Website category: sports
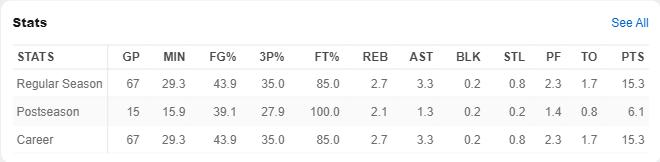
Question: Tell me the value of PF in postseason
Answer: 1.4

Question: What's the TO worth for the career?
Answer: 1.7

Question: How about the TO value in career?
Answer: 1.7

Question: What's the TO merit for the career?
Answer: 1.7

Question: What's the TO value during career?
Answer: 1.7

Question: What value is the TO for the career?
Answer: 1.7

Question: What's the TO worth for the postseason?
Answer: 0.8

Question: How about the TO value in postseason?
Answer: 0.8

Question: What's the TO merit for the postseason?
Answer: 0.8

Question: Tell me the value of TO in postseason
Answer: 0.8

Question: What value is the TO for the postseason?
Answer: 0.8

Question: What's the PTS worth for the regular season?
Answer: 15.3

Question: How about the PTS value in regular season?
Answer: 15.3

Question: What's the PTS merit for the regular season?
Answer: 15.3

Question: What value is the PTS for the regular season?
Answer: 15.3

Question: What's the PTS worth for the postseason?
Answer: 6.1

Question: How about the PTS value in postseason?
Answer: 6.1

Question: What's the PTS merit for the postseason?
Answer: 6.1

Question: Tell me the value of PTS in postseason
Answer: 6.1